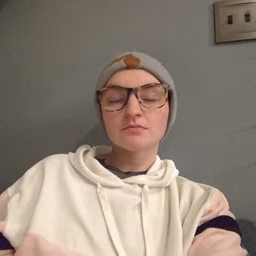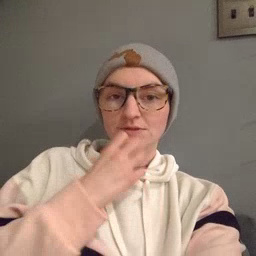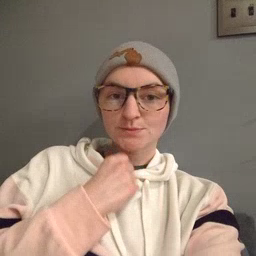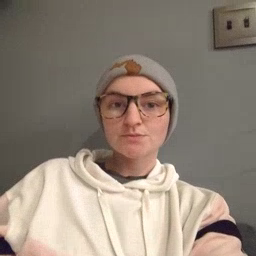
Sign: underwear